Field crop: maize
Growth stage: 1
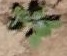
Species: chenopodium